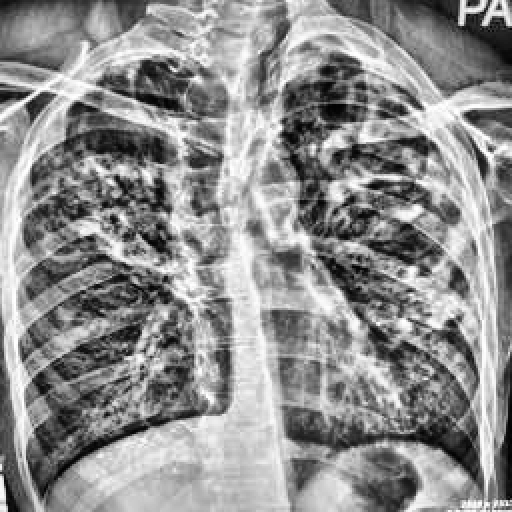
Finding: TUBERCULOSIS